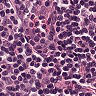
Metastatic tissue present: no